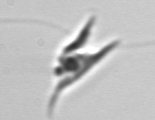
Label: Chrysochromulina_lanceolata